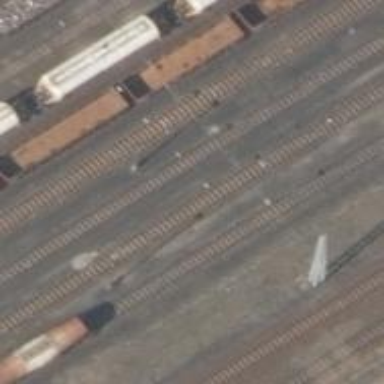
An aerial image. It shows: Railway yard.